Question: I'm working on a program that cannot use the string library file, instead I am using char arrays. I am able to use regex, and was wondering if there is a way to use regex and character arrays, or even regex and a single char?
The reason why I ask is when I attempt to use my char array in a match the xUtility throws a bunch of errors from the "TEMPLATE CLASS iterator_traits"
'''
if(regex_match(userCommand[3], userCommand[8], isNumeric))
'''
errors:

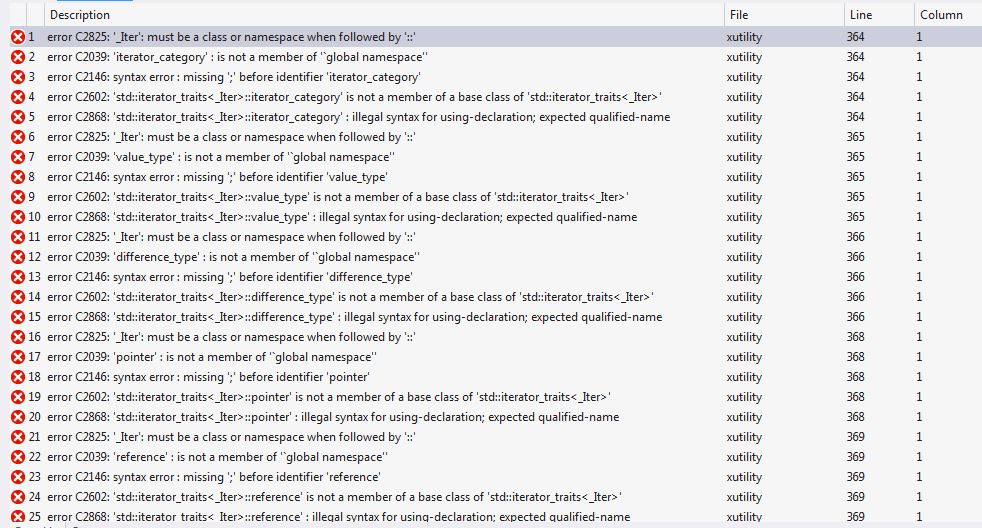
Answer: <URL>.
So, yes, you can absolutely use a character array rather than 'std::string'. I advise reading the documentation.
---
Per your edit:
> '''
if(regex_match(userCommand[3], userCommand[8], isNumeric))
'''
If 'userCommand' is the array, then you are passing in two 'char's, not pointers ("iterators").
Try:
'''
if(regex_match(&userCommand[3], &userCommand[8], isNumeric))
'''
or:
'''
if(regex_match(userCommand + 3, userCommand + 8, isNumeric))
'''